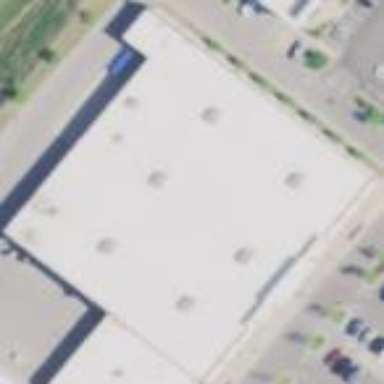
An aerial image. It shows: Department store building.